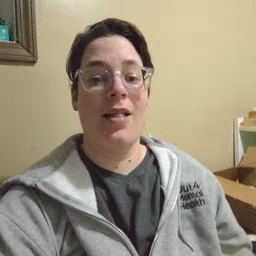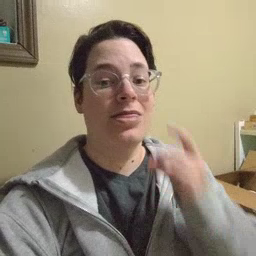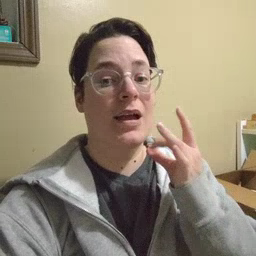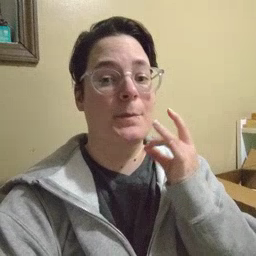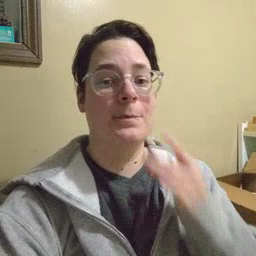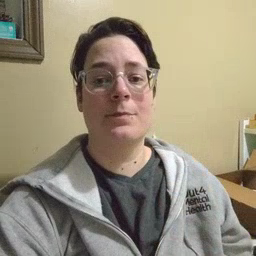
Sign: lamp